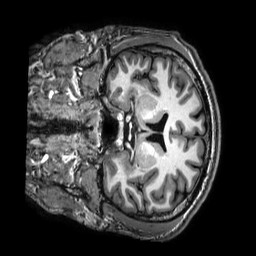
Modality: T1w
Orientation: coronal
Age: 29
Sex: male
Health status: healthy
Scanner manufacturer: philips
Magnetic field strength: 3 T
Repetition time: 0.009 s
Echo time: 0.003996 s